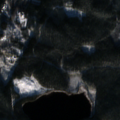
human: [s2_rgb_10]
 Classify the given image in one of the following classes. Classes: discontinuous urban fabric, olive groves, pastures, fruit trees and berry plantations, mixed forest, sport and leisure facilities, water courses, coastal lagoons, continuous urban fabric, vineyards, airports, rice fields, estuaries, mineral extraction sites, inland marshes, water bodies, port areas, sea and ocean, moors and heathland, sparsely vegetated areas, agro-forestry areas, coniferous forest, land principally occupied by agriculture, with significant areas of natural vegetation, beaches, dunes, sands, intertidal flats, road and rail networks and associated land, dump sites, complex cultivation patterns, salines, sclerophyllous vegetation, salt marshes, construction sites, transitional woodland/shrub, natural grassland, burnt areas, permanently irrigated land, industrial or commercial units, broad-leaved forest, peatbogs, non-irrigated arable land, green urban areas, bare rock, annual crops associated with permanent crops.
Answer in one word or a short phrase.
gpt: coniferous forest, mixed forest